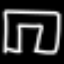
Label: pants